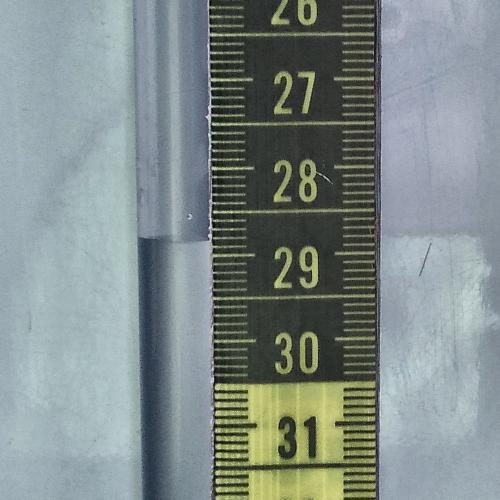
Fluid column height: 28.8 cm